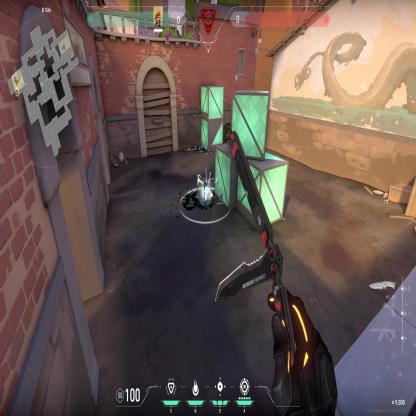
Label: planted spike